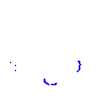
Particle: kaon